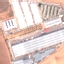
Land use / land cover: Industrial